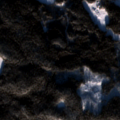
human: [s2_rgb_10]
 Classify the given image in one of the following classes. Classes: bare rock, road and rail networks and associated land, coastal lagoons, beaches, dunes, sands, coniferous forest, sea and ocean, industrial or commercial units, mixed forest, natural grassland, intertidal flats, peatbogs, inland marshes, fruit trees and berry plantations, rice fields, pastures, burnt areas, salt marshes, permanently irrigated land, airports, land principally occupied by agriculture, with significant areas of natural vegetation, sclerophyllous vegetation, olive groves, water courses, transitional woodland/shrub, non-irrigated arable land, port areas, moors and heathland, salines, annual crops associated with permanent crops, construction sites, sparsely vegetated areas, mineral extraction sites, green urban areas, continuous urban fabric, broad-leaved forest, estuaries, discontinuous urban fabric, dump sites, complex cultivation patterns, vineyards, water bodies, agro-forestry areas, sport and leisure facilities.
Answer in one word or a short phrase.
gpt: coniferous forest, mixed forest, water bodies